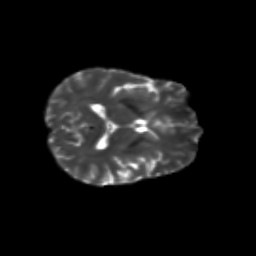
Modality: T2w
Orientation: axial
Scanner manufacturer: siemens
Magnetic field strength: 3 T
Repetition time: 9.2 s
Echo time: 0.084 s